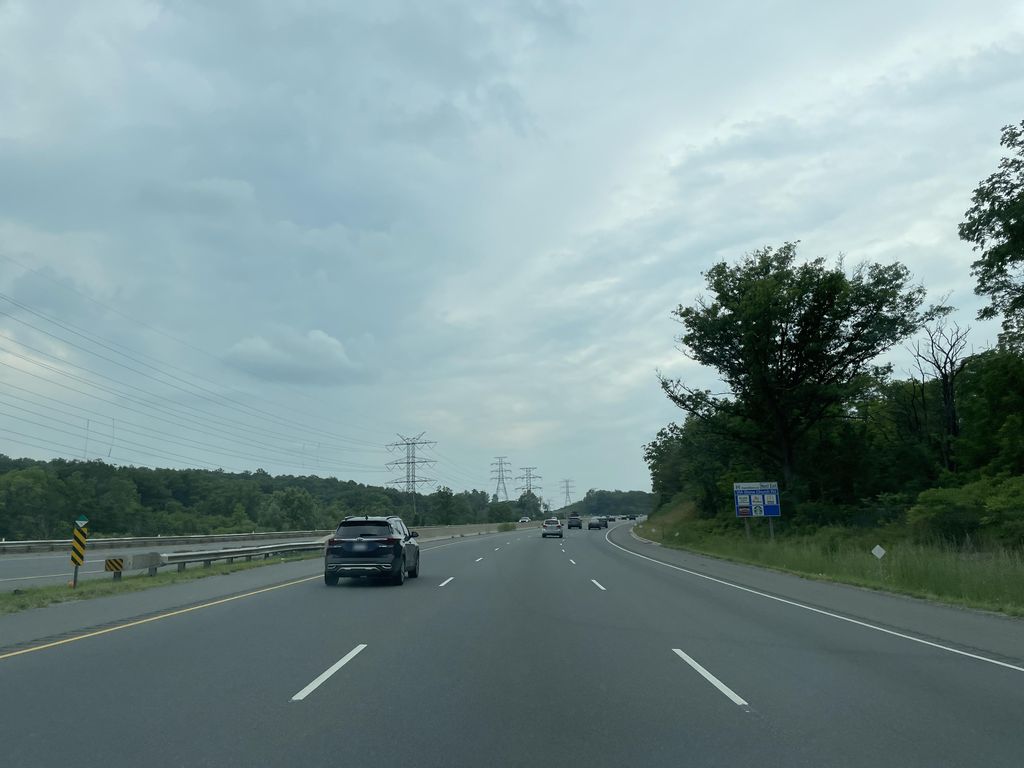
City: hamilton